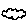
Label: cloud